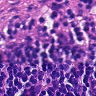
Metastatic tissue present: no